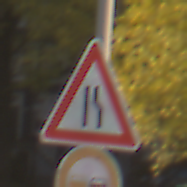
Verkehrszeichen: EinseitigVerengteFahrbahnRechts
Zusatzzeichen unten: Ueberholverbot
Umgebung: Outdoor, Urban
Tageszeit: SunriseSunset
Wetter: PartlyCloudy
Licht: Natural
Jahreszeit: Autumn
Kontrast: HighContrast